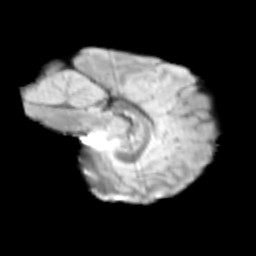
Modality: T2w
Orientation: sagittal
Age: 12
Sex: male
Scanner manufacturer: siemens
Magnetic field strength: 3 T
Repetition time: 3.8 s
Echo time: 0.07 s